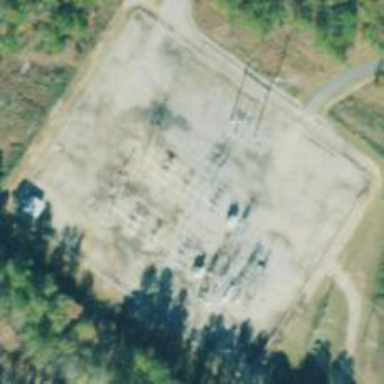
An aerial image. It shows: Distribution level power substation enclosed by fence.